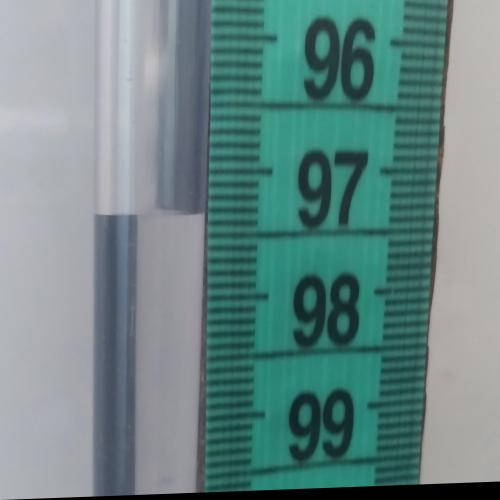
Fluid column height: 97.3 cm